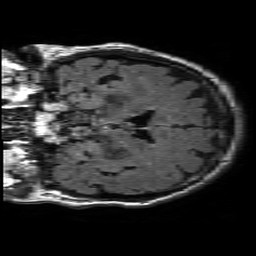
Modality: FLAIR
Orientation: coronal
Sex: male
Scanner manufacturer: philips
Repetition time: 11 s
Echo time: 0.125 s